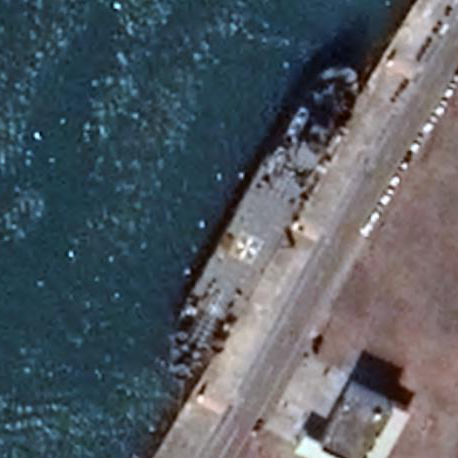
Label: civil